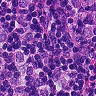
Metastatic tissue present: yes